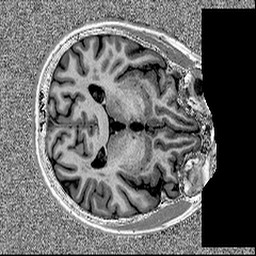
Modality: MP2RAGE
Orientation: axial
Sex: female